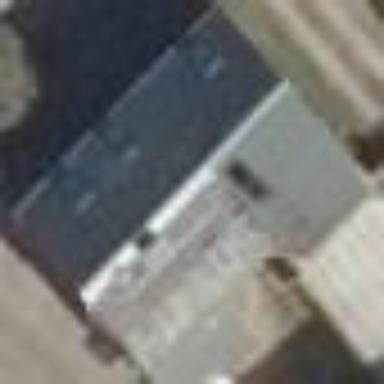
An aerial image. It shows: Detached building with gabled roof covered in black roof tiles.